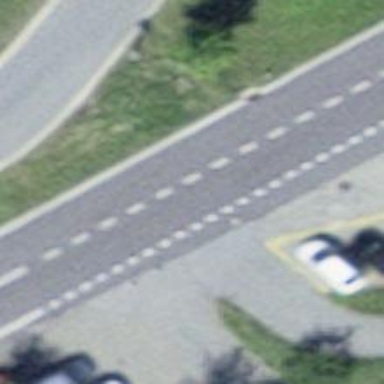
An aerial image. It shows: Bus stop with platform for public transport.